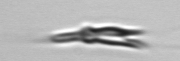
Label: Chrysochromulina_lanceolata